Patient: sex F, age 26
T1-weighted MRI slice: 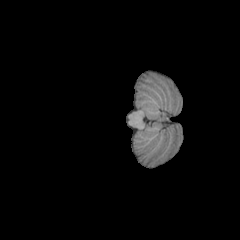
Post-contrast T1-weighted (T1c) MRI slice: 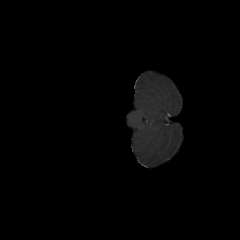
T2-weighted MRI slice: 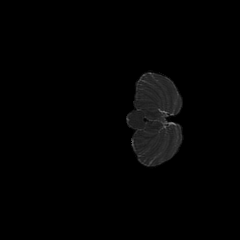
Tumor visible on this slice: no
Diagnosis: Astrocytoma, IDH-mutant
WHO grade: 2